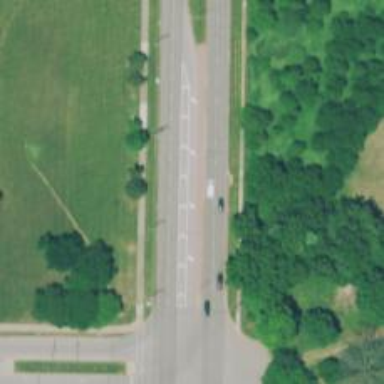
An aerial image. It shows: Road with left marking.